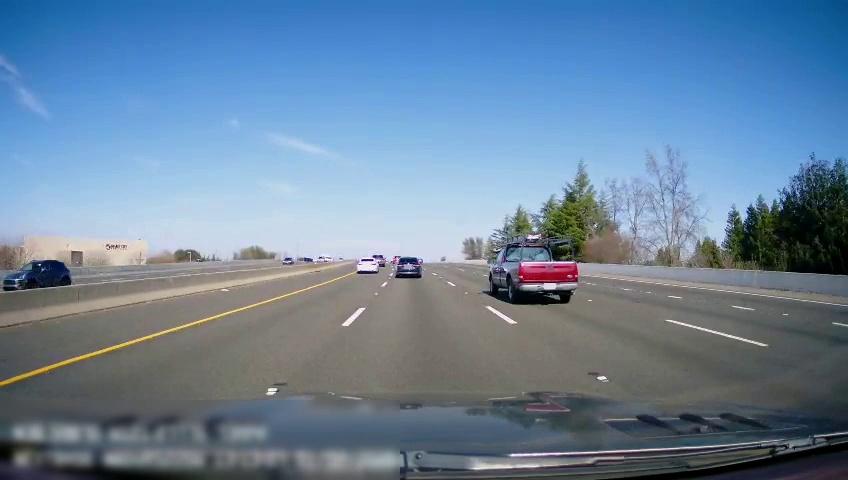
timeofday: Day
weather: Sunny
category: Drivable Space
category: Vehicles | SUV
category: Vehicles | Car
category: Drivable Space
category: Vehicles | Truck
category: Vehicles | SUV
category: Vehicles | Car
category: Vehicles | Car
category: Lanes | Alternate Lane
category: Lanes | Alternate Lane
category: Lanes | Alternate Lane
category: Lanes | Current Lane
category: Lanes | Current Lane
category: Lanes | Alternate Lane